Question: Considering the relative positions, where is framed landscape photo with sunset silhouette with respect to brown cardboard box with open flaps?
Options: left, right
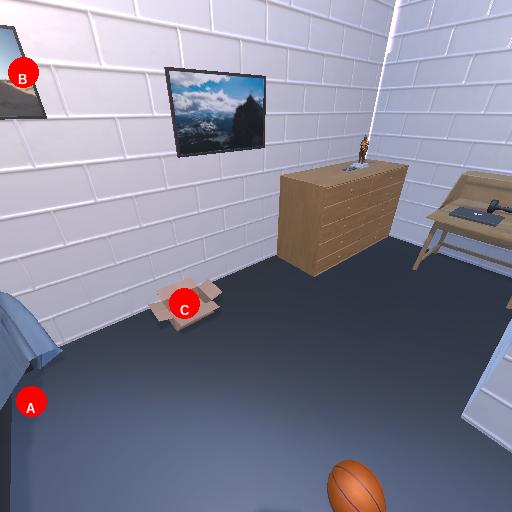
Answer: left